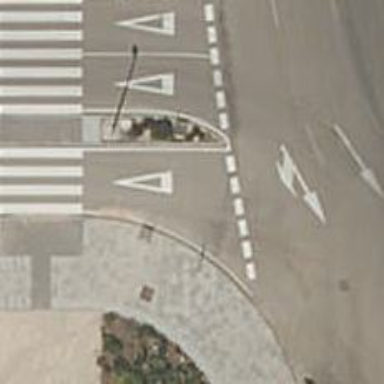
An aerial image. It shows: Road with "give way" sign.